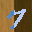
Label: 7